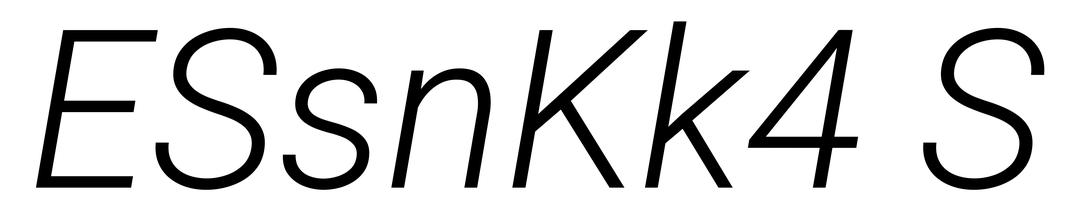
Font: Roboto-Italic_Light_Italic